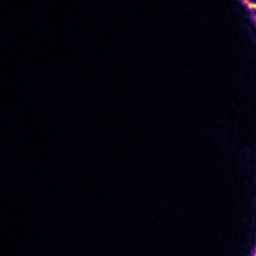
Label: Super-resolution ER image